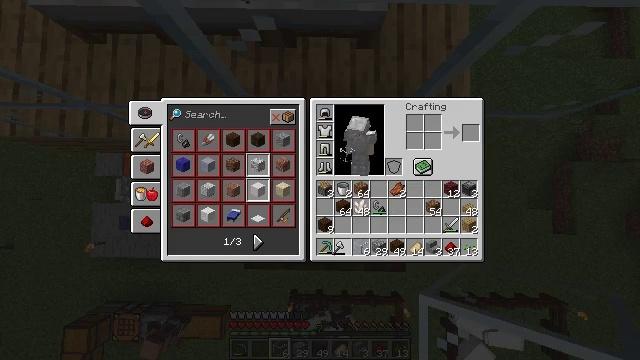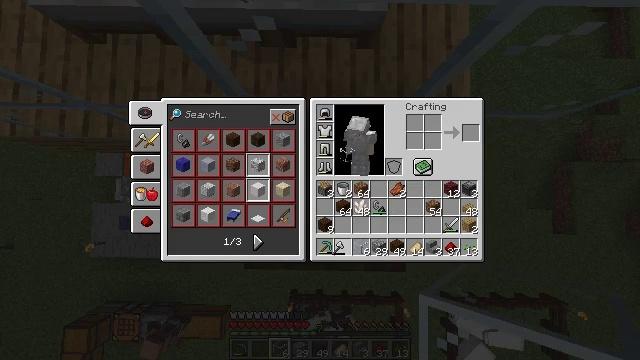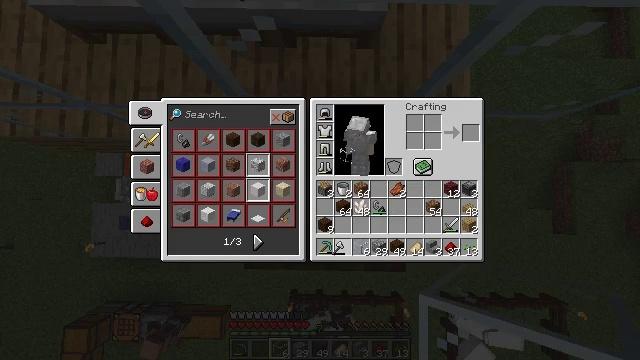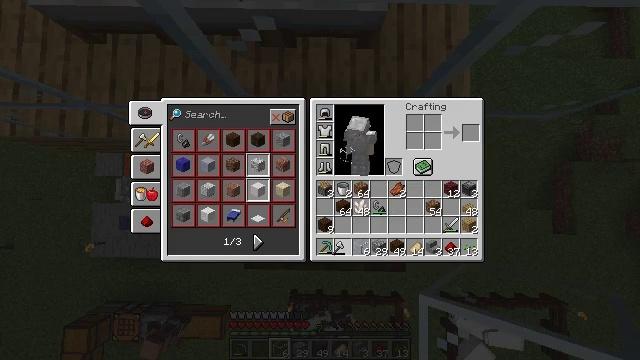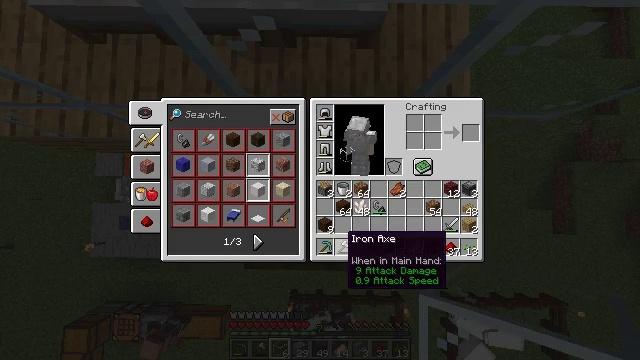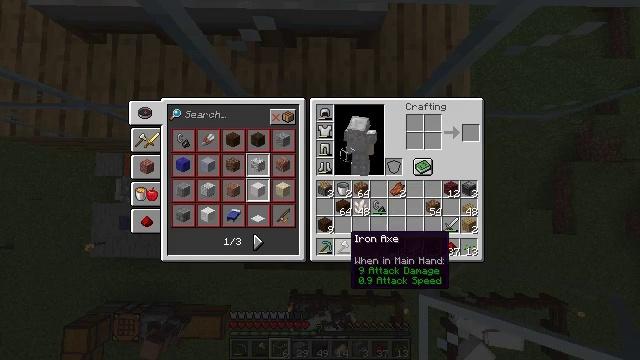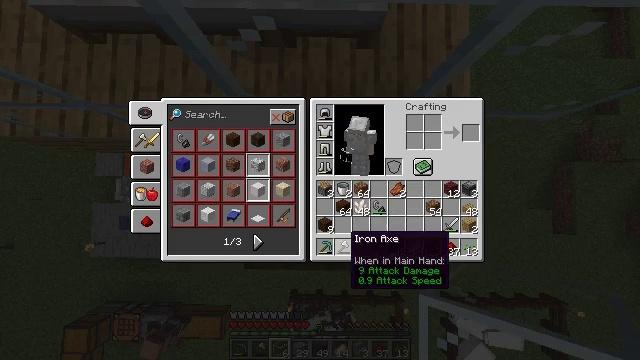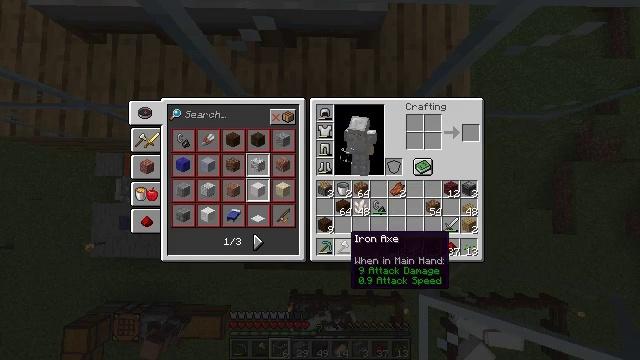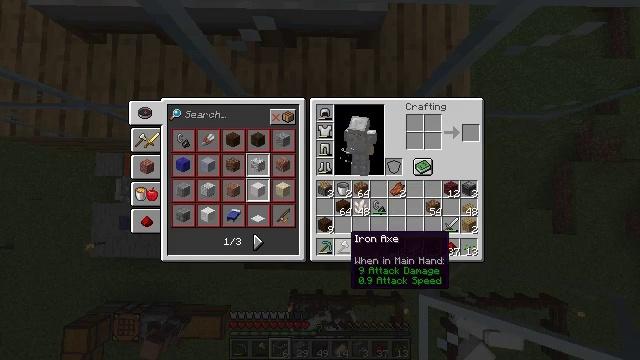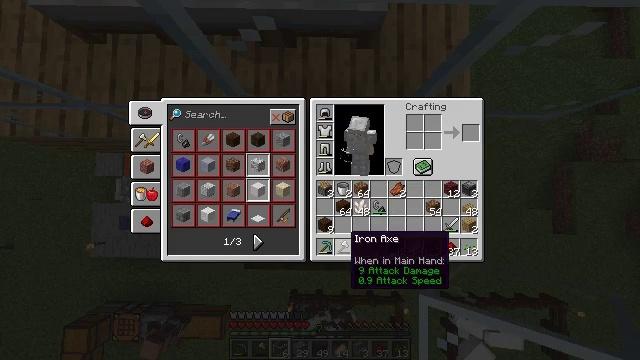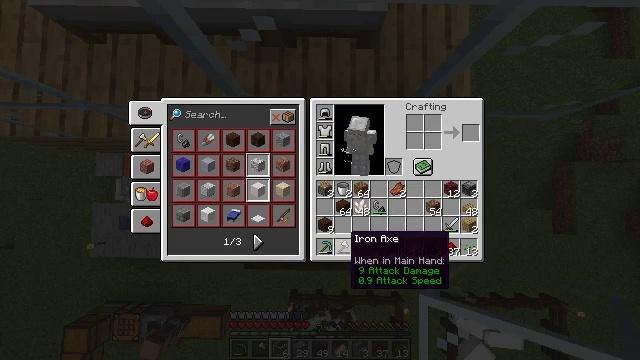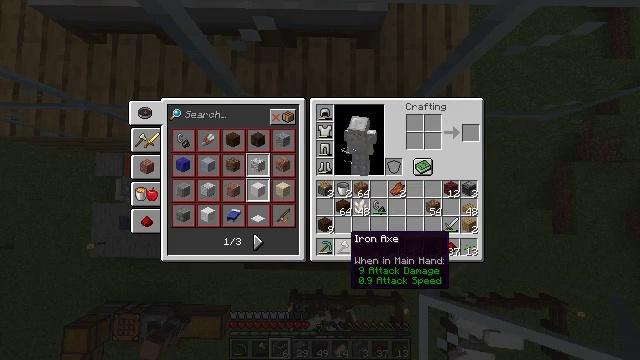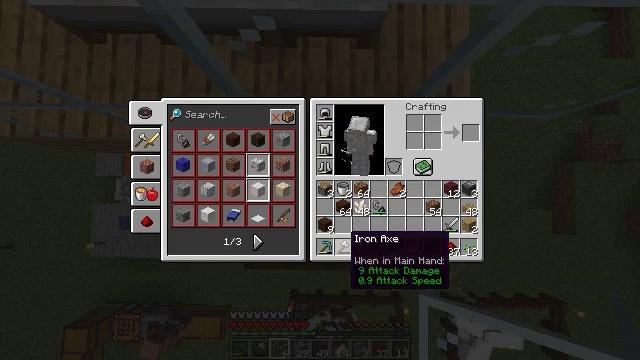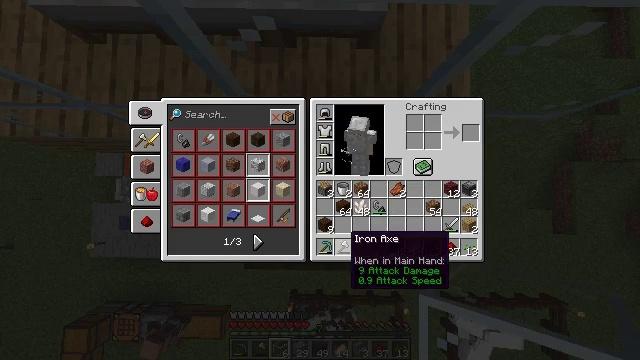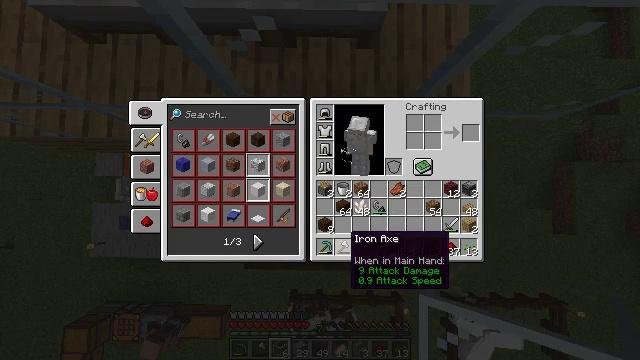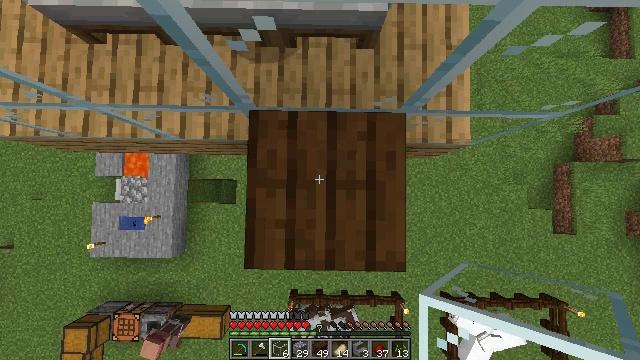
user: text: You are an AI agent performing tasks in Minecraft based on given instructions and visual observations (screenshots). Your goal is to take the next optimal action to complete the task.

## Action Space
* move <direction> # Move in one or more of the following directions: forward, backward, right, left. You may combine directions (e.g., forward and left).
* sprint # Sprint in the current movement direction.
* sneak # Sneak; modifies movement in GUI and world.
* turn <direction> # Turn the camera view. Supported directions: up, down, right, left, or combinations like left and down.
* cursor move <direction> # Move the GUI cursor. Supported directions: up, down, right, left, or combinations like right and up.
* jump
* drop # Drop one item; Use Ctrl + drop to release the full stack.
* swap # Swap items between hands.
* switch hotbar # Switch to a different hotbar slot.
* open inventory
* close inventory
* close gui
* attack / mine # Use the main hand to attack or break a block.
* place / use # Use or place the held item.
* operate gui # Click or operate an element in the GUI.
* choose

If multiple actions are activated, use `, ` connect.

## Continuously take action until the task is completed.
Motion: motion action
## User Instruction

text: Mine dark oak planks.
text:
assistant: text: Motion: attack / mine
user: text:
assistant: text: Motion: attack / mine
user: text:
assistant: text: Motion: attack / mine
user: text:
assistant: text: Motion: no_op
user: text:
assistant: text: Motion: no_op
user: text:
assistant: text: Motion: no_op
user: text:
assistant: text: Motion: no_op
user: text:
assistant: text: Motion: no_op
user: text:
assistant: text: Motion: no_op
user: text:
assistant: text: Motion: no_op
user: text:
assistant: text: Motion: no_op
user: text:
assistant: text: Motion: no_op
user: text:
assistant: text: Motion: no_op
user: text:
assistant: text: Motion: no_op
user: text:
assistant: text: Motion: no_op
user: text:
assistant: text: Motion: no_op
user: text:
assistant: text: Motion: no_op
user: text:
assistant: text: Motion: no_op
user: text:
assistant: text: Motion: no_op
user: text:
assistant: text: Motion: no_op
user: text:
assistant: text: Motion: no_op
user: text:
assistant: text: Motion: no_op
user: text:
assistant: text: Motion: no_op
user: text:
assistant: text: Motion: no_op
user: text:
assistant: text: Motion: no_op
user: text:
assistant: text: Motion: no_op
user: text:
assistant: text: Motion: no_op
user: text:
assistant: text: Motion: no_op
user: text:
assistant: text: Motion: no_op
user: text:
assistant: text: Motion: no_op